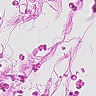
Metastatic tissue present: no